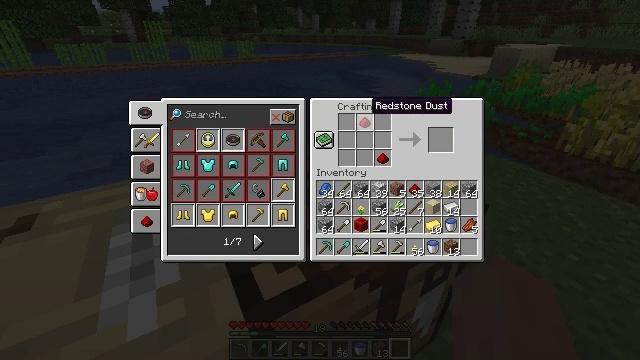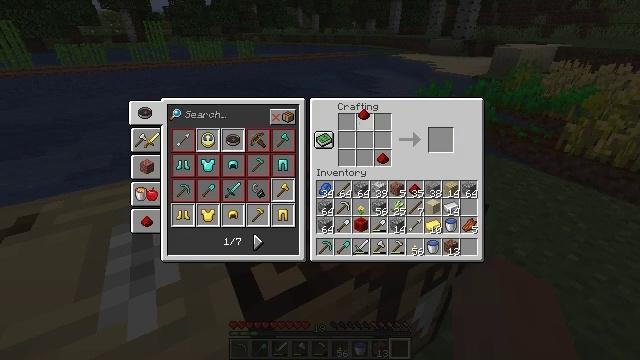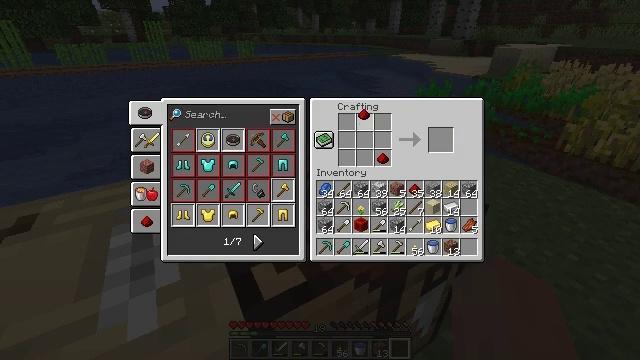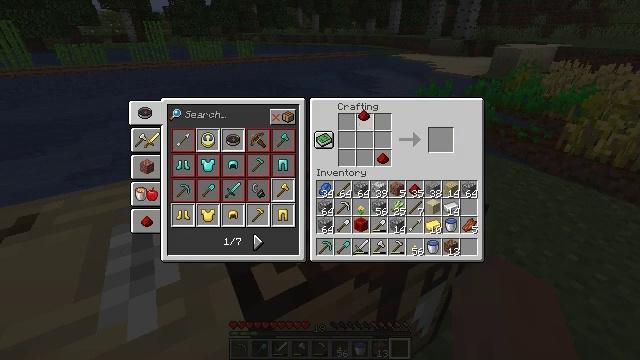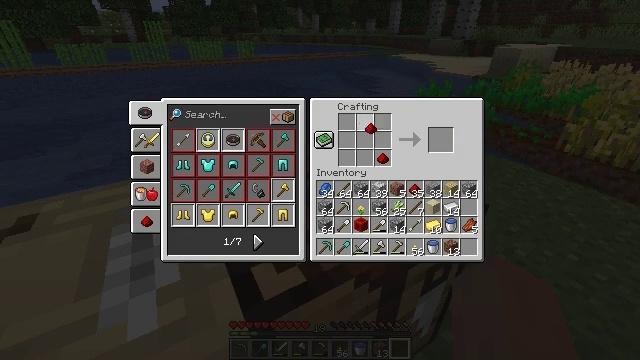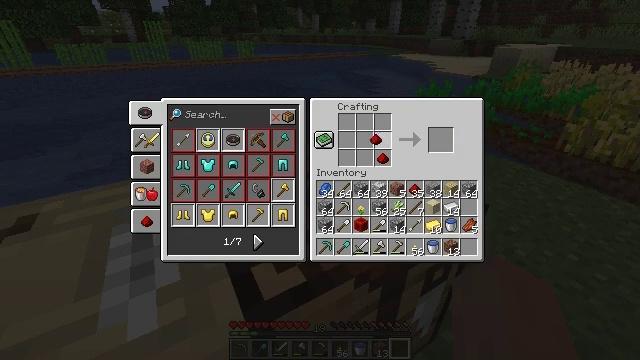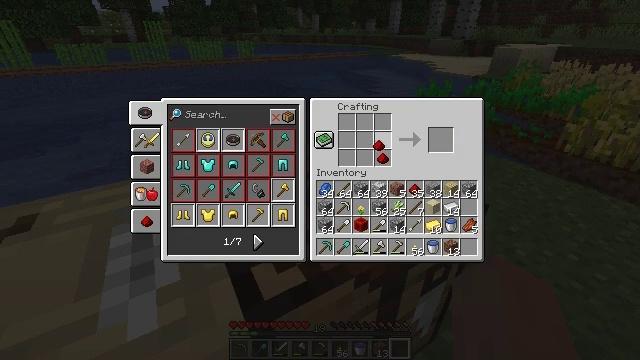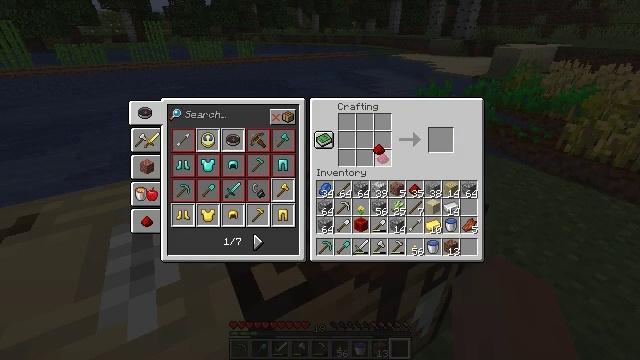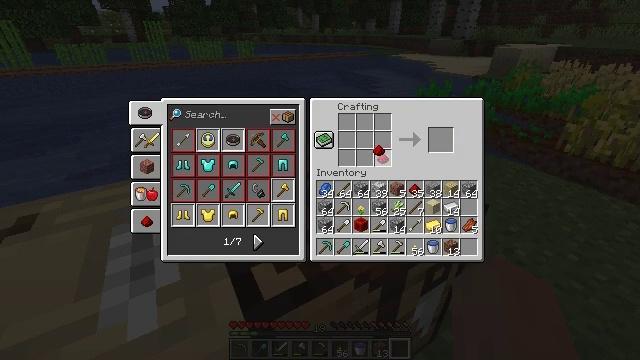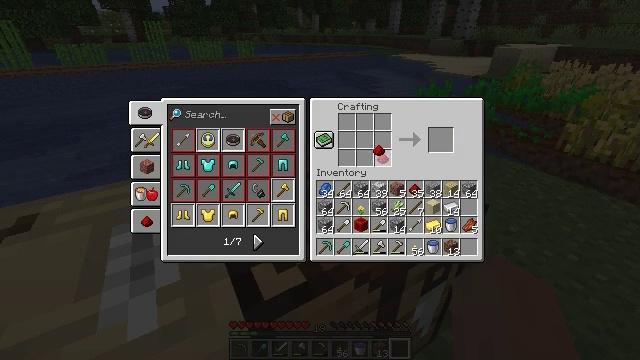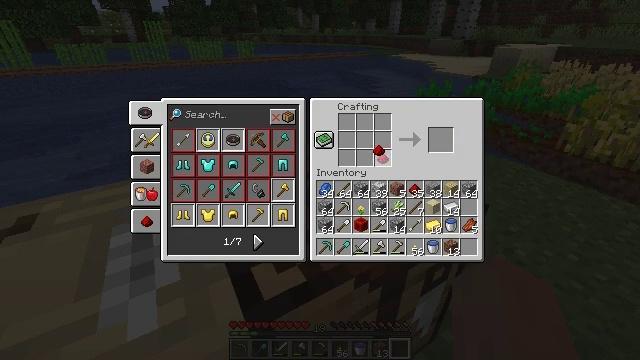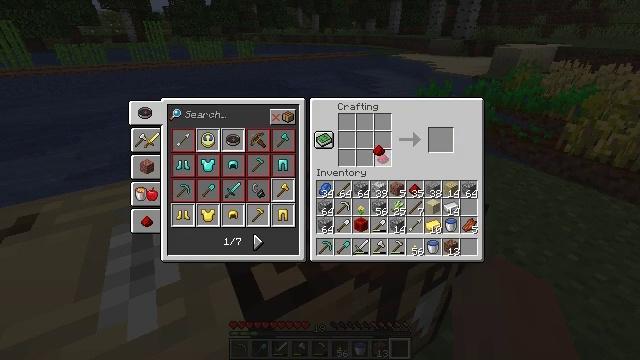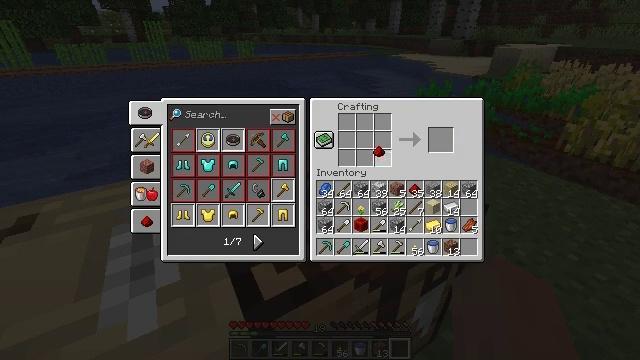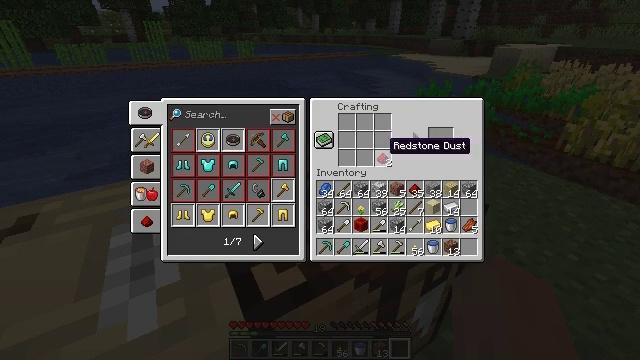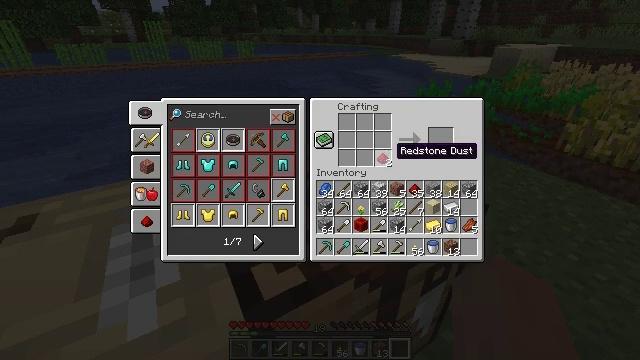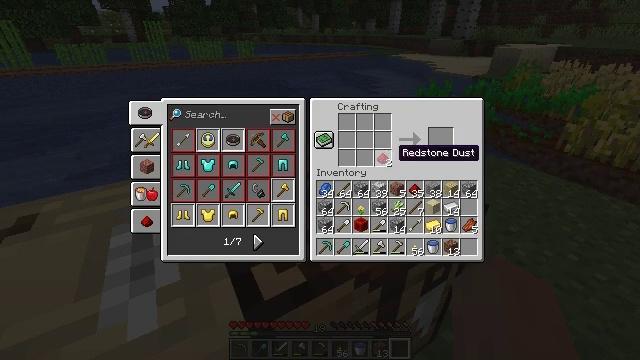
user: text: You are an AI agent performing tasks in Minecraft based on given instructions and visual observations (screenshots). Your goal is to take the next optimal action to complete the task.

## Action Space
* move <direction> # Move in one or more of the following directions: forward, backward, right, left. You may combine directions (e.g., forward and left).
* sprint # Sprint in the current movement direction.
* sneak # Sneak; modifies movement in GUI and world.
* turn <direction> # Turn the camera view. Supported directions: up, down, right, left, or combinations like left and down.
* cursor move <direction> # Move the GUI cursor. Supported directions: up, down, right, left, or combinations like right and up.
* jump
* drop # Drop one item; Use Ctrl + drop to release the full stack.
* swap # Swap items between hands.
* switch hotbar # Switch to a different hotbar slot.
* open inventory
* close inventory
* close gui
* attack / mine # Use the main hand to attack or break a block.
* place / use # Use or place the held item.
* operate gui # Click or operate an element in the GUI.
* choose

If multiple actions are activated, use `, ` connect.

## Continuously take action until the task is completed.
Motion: motion action
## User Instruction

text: Collect the elements needed and craft redstone.
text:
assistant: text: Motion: operate gui
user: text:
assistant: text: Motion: operate gui
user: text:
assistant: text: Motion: operate gui
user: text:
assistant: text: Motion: cursor move down
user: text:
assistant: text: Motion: cursor move down
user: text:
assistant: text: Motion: no_op
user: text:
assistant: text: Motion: no_op
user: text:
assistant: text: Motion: no_op
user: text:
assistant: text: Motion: no_op
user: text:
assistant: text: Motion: operate gui
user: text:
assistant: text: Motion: operate gui
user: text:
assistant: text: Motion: operate gui
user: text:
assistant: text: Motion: no_op
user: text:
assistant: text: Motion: cursor move right
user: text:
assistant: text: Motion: no_op
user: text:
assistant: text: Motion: no_op
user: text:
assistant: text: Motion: no_op
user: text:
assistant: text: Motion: no_op
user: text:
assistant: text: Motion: no_op
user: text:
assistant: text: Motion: operate gui
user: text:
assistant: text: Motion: operate gui
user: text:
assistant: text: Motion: operate gui
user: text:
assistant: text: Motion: cursor move right and down
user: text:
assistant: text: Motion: cursor move right and down
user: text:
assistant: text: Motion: no_op
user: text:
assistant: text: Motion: no_op
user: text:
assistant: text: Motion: no_op
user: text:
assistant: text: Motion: no_op
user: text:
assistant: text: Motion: operate gui
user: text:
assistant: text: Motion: operate gui